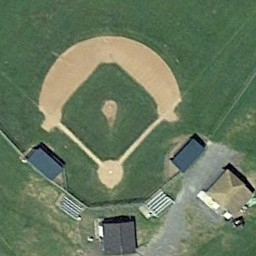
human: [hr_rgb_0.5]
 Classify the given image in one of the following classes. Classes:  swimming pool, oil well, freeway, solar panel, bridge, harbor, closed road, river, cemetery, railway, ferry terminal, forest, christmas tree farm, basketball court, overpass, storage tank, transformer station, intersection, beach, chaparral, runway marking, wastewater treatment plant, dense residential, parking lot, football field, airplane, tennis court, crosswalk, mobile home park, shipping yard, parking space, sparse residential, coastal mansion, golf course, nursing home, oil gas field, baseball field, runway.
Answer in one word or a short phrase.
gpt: baseball field